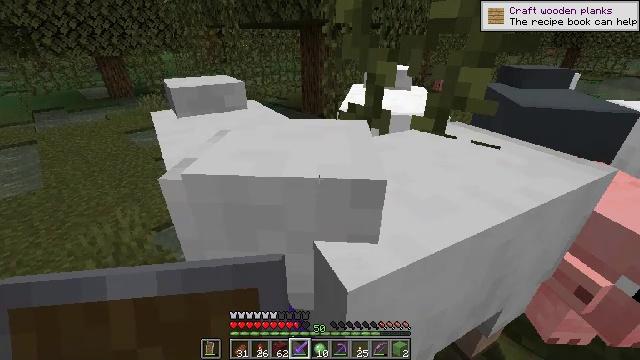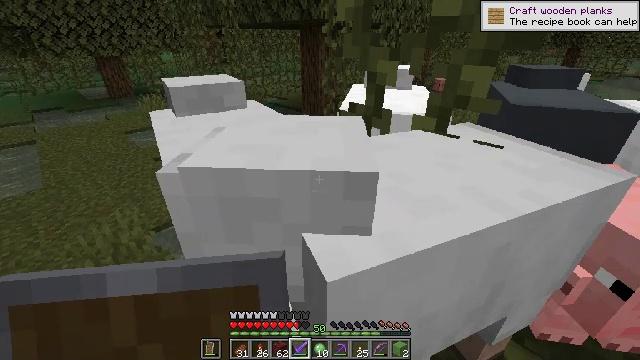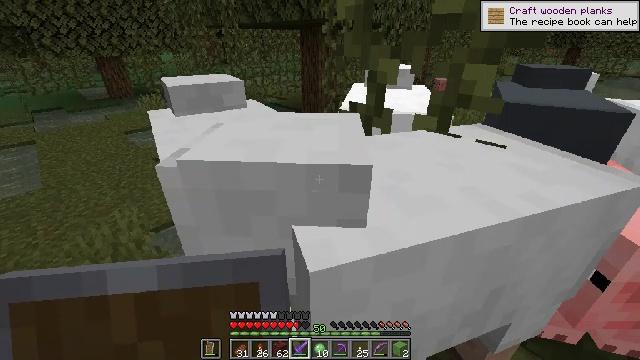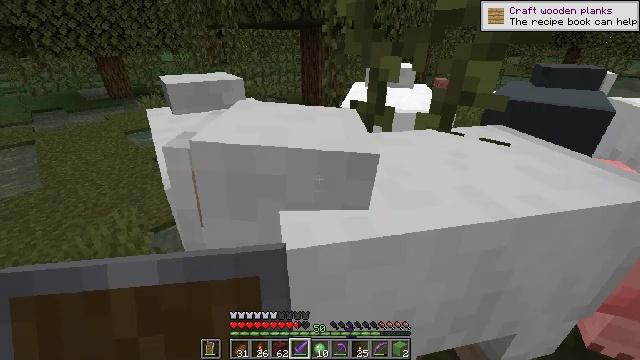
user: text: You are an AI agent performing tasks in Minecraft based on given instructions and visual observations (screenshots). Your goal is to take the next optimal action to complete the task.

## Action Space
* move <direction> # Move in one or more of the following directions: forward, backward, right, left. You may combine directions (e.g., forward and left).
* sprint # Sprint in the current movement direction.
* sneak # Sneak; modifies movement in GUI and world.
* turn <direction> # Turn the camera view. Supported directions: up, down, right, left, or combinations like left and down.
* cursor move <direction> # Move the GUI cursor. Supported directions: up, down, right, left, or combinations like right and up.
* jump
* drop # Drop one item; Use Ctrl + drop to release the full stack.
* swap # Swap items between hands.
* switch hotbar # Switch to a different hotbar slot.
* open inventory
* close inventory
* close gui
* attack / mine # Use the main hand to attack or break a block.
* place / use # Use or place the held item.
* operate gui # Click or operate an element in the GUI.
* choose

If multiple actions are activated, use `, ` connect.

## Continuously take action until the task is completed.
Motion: motion action
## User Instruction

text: Hunt a sheep.
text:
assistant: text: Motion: attack / mine
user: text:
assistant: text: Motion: attack / mine
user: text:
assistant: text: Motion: no_op
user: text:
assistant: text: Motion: no_op